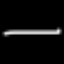
Label: line